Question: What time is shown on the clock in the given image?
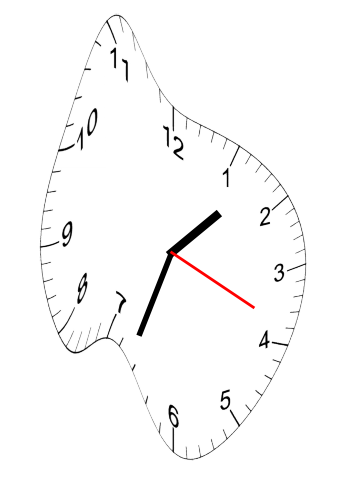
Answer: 01:33:19